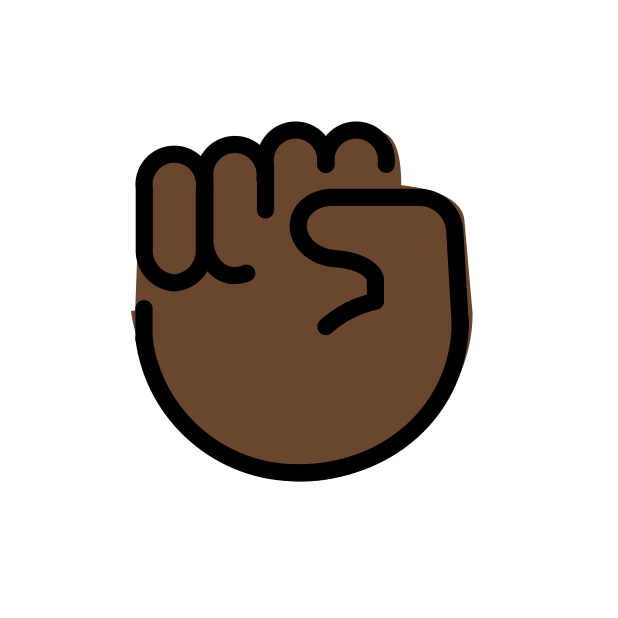
raised fist: dark skin tone